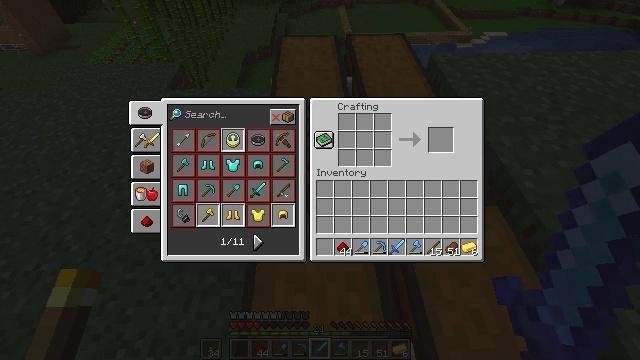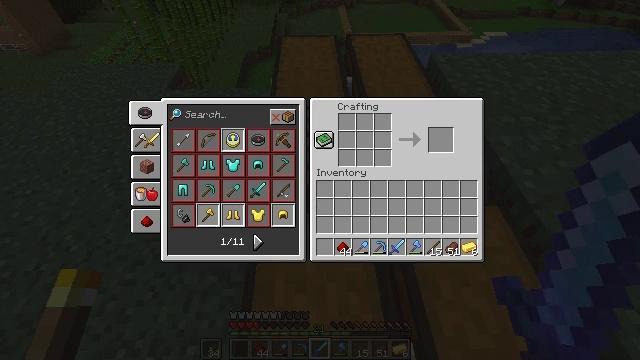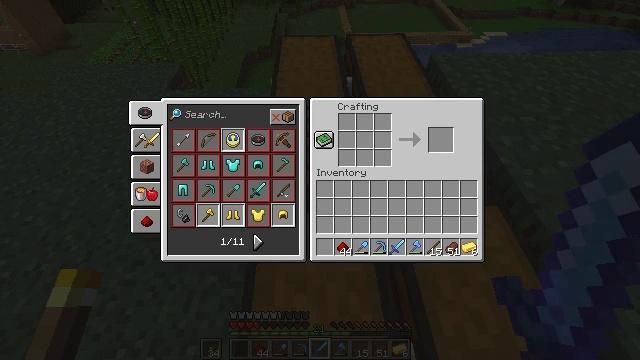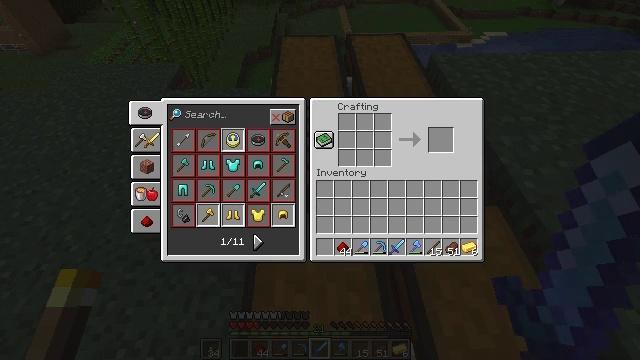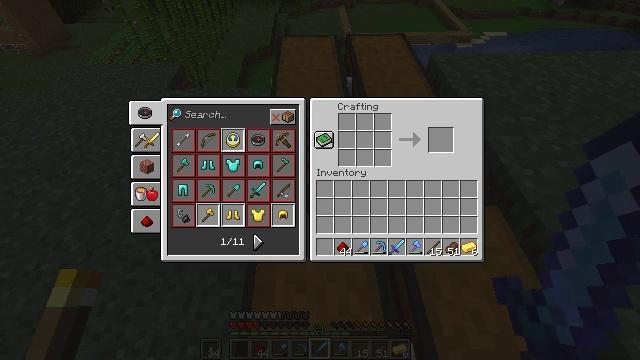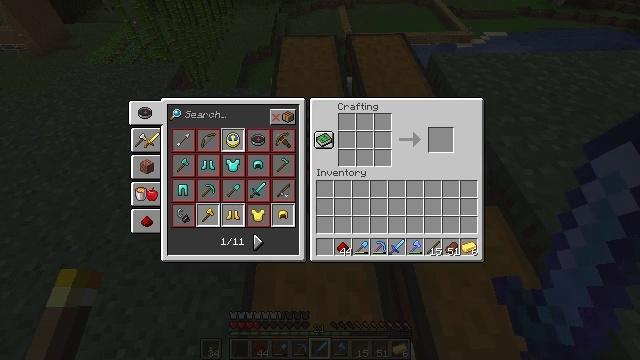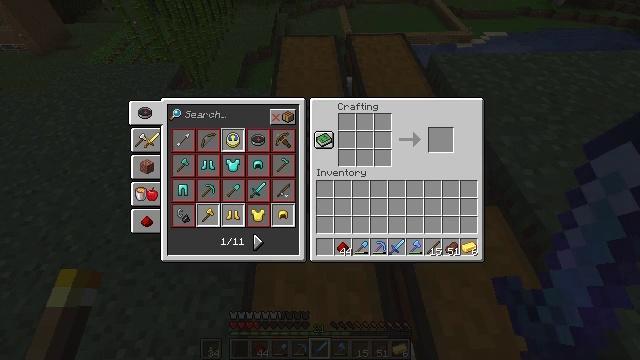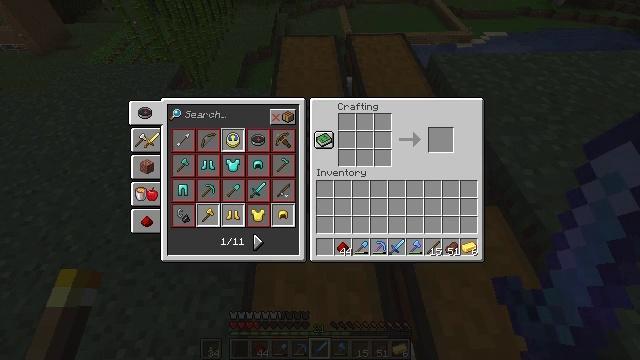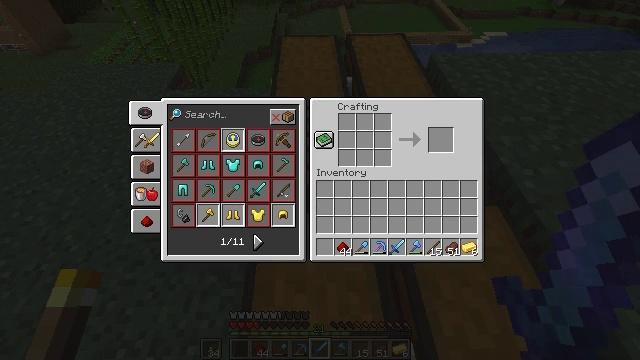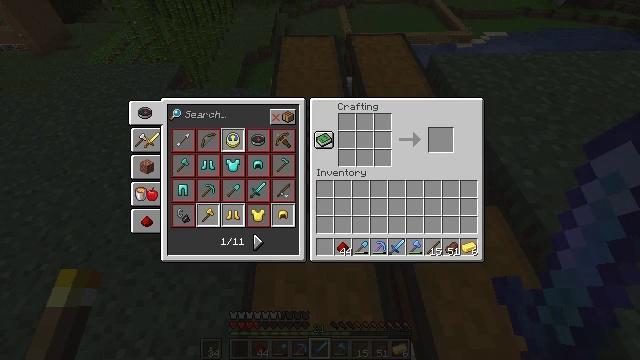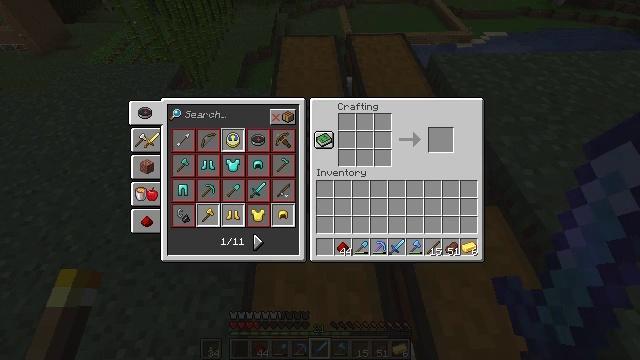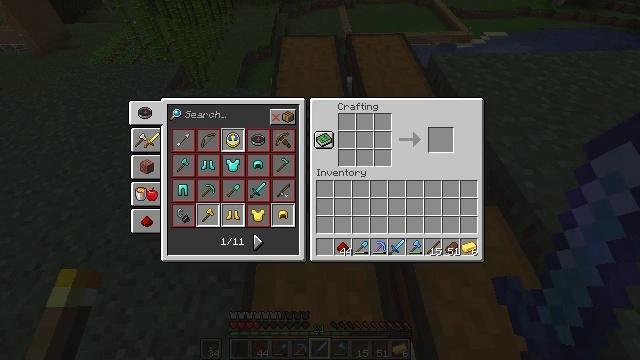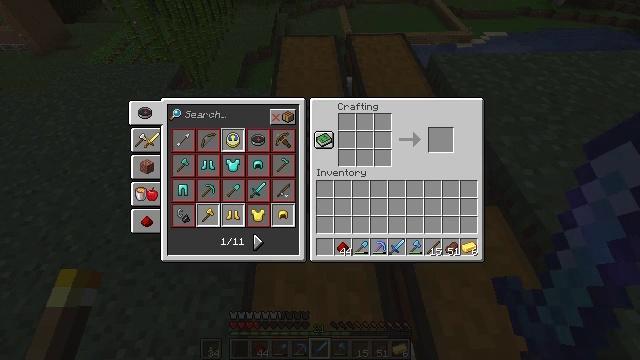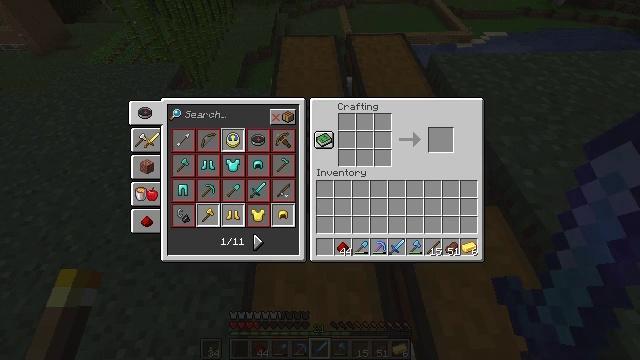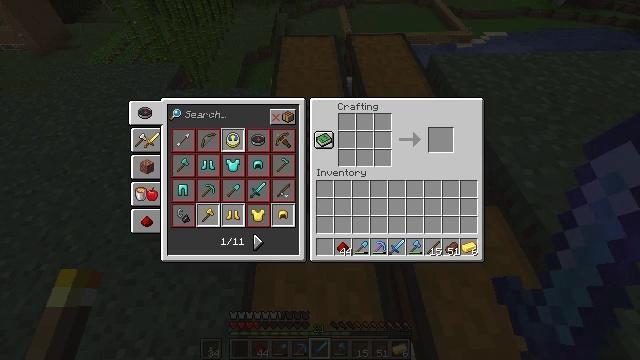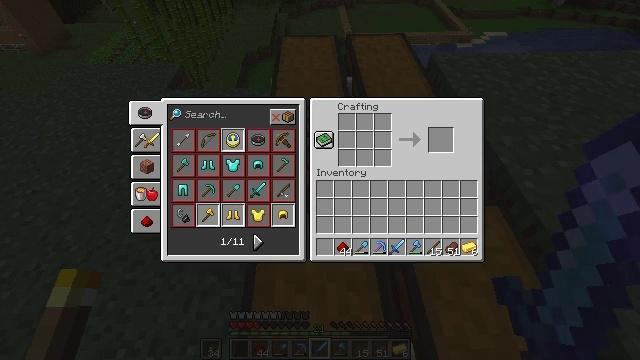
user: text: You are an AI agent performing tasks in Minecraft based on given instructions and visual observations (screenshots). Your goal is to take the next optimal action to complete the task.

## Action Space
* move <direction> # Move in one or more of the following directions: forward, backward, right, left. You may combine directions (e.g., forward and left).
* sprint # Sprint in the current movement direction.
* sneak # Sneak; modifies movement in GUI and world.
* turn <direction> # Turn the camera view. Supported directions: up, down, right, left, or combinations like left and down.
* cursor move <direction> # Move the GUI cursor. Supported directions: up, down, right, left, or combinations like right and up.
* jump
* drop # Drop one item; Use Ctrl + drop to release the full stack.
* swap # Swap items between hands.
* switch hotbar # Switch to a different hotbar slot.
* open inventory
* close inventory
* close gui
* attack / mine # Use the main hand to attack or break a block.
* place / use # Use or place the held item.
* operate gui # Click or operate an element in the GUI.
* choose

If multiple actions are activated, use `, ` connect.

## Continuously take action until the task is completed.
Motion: motion action
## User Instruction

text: Craft a powered rail with gold, sticks, and redstone.
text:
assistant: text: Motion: no_op
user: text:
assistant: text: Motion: no_op
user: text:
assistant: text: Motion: no_op
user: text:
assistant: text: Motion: no_op
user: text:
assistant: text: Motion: no_op
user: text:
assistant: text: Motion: no_op
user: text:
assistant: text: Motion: no_op
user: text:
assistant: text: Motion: no_op
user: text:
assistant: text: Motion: no_op
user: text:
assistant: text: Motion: no_op
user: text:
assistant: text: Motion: no_op
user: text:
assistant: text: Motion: no_op
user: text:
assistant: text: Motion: no_op
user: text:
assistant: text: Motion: no_op
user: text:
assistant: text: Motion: no_op
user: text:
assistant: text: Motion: no_op
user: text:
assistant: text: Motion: no_op
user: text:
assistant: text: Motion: no_op
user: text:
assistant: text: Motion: no_op
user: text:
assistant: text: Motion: no_op
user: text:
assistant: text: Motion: no_op
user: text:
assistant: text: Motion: no_op
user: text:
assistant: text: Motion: no_op
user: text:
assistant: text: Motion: no_op
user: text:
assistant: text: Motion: no_op
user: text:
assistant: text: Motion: no_op
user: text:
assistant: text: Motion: no_op
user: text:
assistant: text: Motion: no_op
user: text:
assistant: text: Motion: no_op
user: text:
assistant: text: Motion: no_op